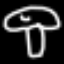
Label: mushroom